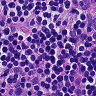
Metastatic tissue present: no